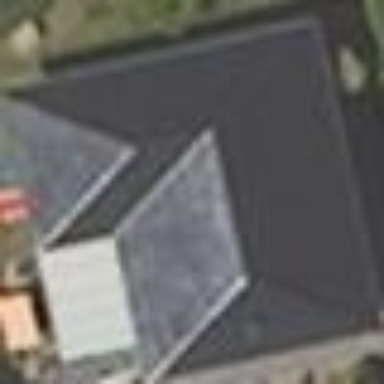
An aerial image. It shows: Simple house.